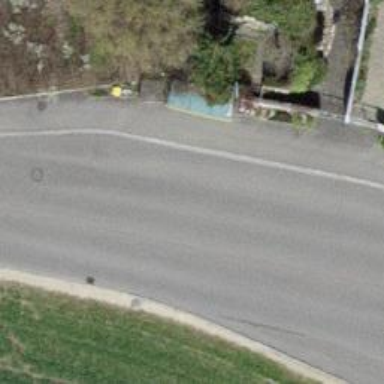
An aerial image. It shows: Bus stop with designated public transport stop position.